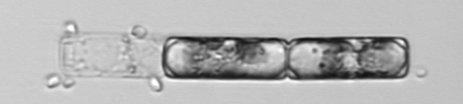
Label: Guinardia_delicatula